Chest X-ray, PA view. Patient: 34 years old, sex F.
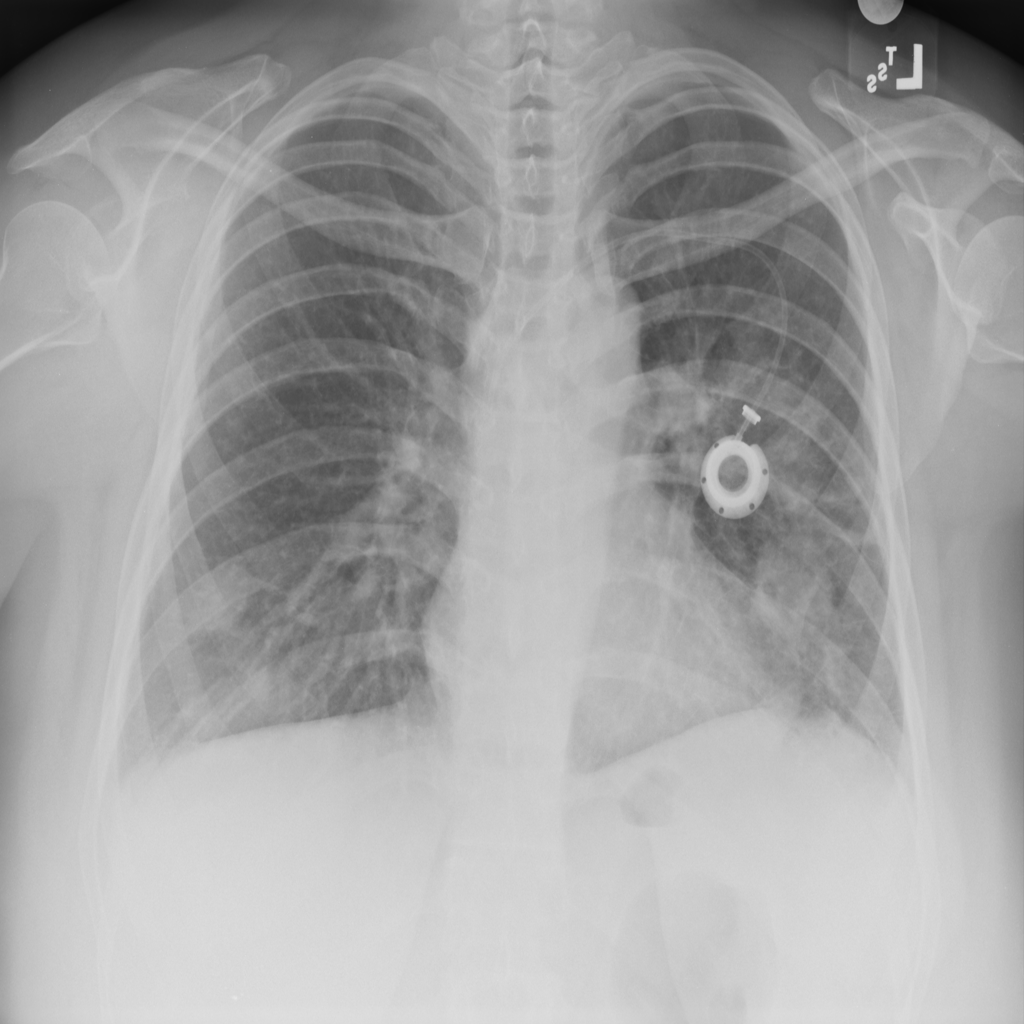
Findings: No Finding